Question: After doing nothing out of ordinary, my shell from Django is broken
'''
(virtulenv)miki@blablabla >> python manage.py shell
Python 2.7.6 (default, Mar 22 2014, 22:59:56)
Type "copyright", "credits" or "license" for more information.
IPython 2.3.1 -- An enhanced Interactive Python.
? -> Introduction and overview of IPython's features.
%quickref -> Quick reference.
help -> Python's own help system.
object? -> Details about 'object', use 'object??' for extra details.
In [1]:
'''
It displays the signs for white space as these special chars, but as I look at the preview here, it's not displaying, I'm putting here a image of it...

However, that is not he only problem. The arrows and history is not working
'In [1]: ^[[A^[[B^[[D^[[C'
This happens in the plain shell as well:
'''
(virtulenv)miki@blablabla >> python manage.py shell --plain
Python 2.7.6 (default, Mar 22 2014, 22:59:56)
[GCC 4.8.2] on linux2
Type "help", "copyright", "credits" or "license" for more information.
(InteractiveConsole)
>>> ^[[A^[[B^[[D^[[C
'''
I've tried installing readline and recompiling python.
Ideas?
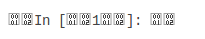
Answer: I figured it out...
Boss added this to settings, which causes it, because of encoding on production. I added the condition and set the enviroment variable on my computer and it's fixed...
'''
if not os.environ.get("DISABLE_UTF8_REDEFINE"):
sys.stdout = codecs.getwriter('utf8')(sys.stdout)
sys.stderr = codecs.getwriter('utf8')(sys.stderr)
'''